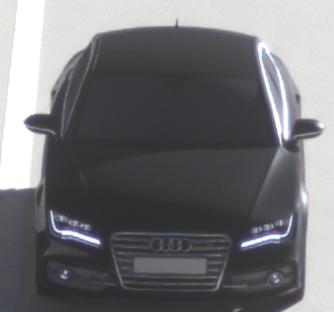
Make: Audi
Model: S7 Sportback cod
Detailed model: S7 (4G) Sportback
Model produced from: 2012/06
Model produced until: 2014/05
Doors: 5
Color: black
Road condition: dry road
Daytime: morning or afternoon
Contrast: high contrast